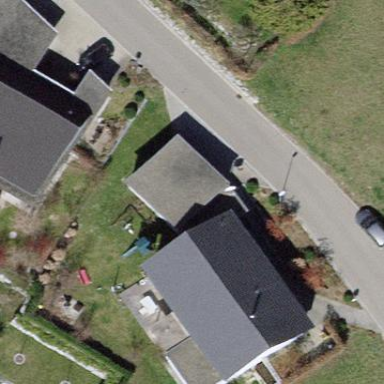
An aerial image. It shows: Carport structure.